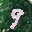
Label: 9